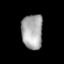
Tissue: lung
Cell type: Endothelial cells
Senescence score: 0.2083
Nuclear area (px): 729
Mean DAPI intensity: 166.684